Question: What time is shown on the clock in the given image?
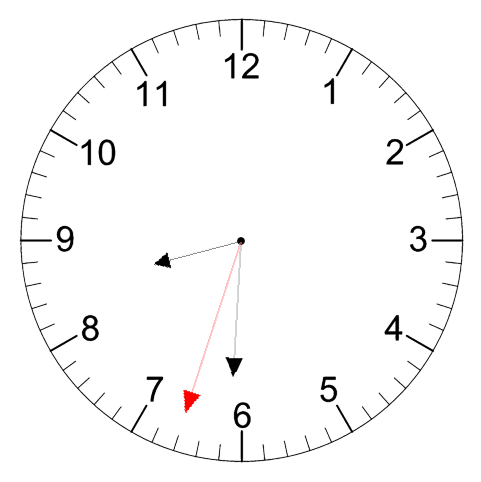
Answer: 08:30:33